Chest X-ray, AP view. Patient: 64 years old, sex M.
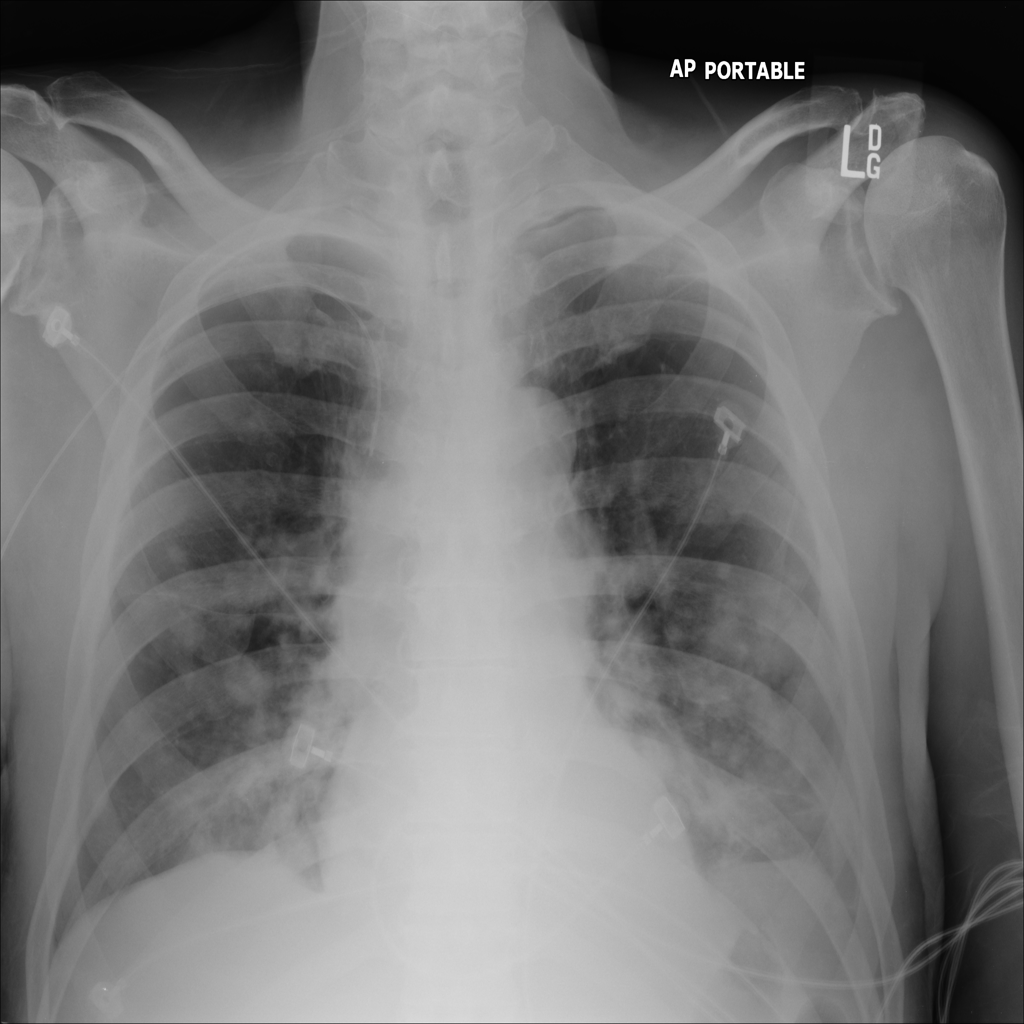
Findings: No Finding